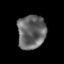
Tissue: prostate
Cell type: T cells
Senescence score: 0.2481
Nuclear area (px): 932
Mean DAPI intensity: 102.624